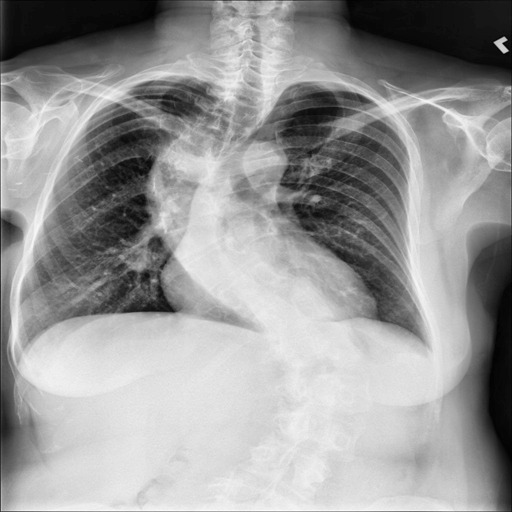
Finding: NORMAL